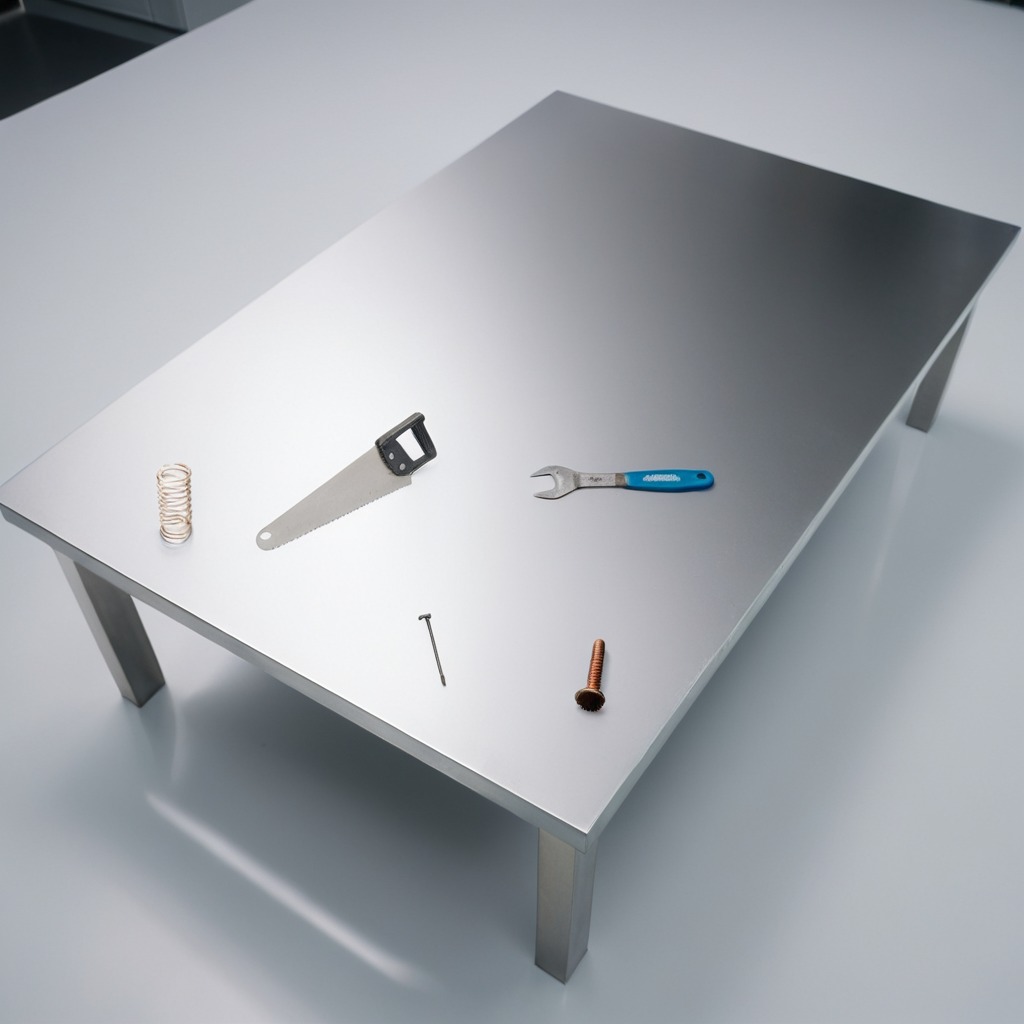
A machine screw, an iron nail, a coiled metal spring, a hand saw, and a wrench are lying on a stainless steel table in a high-end prototyping lab.